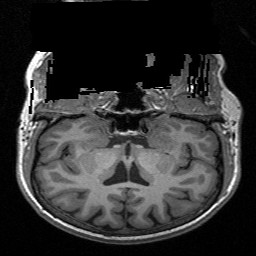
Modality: T1w
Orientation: sagittal